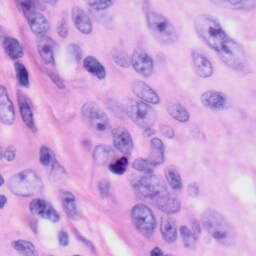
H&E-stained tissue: Skin